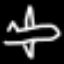
Label: airplane